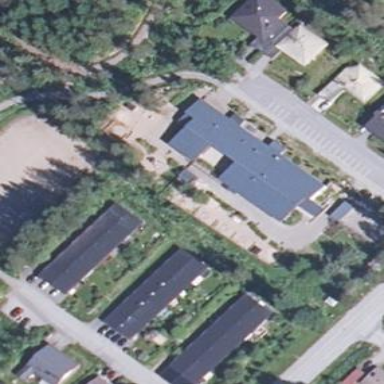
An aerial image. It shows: Kindergarten building.